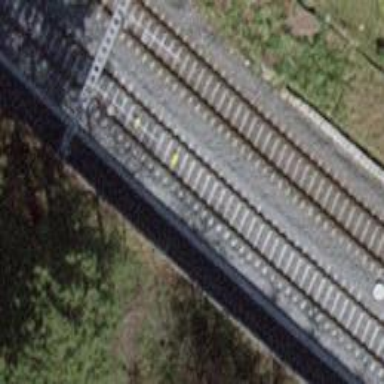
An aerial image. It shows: Single railway track with electrified contact line.